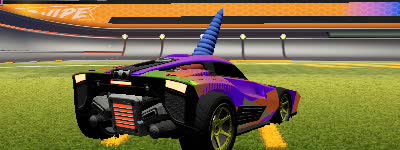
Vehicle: breakout